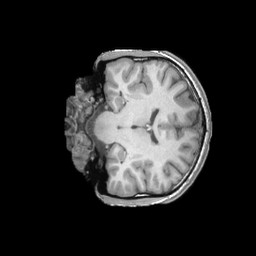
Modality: T1w
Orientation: coronal
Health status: ill
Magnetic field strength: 3 T